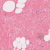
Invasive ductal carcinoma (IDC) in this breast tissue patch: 0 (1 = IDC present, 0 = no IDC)